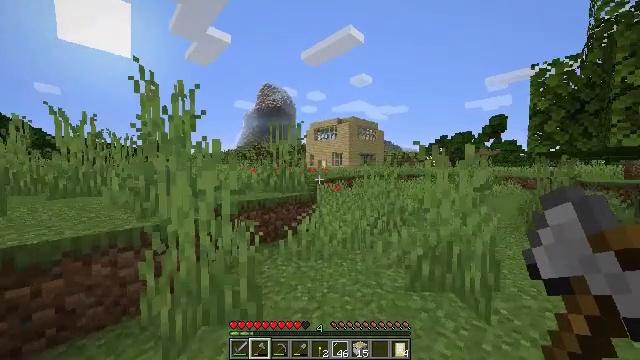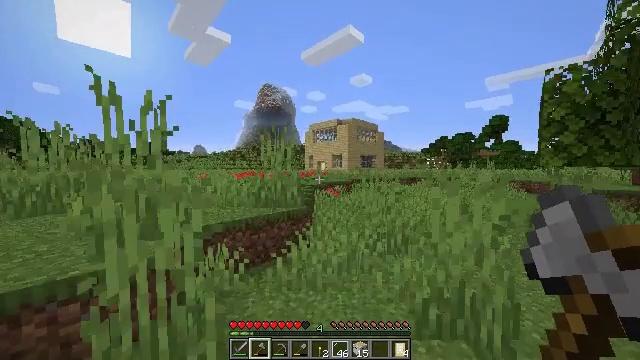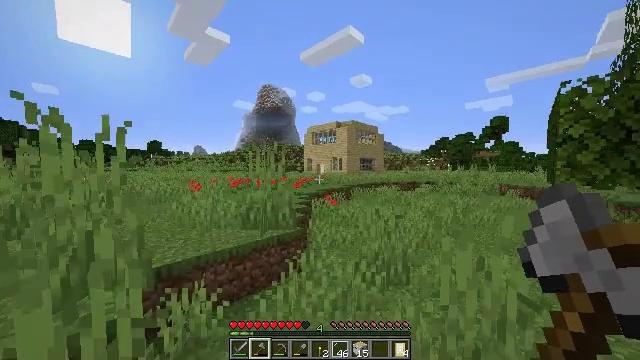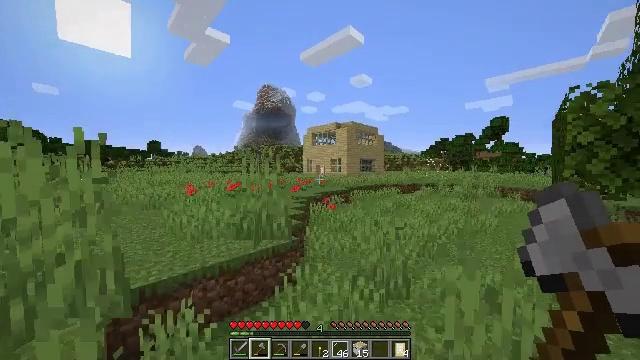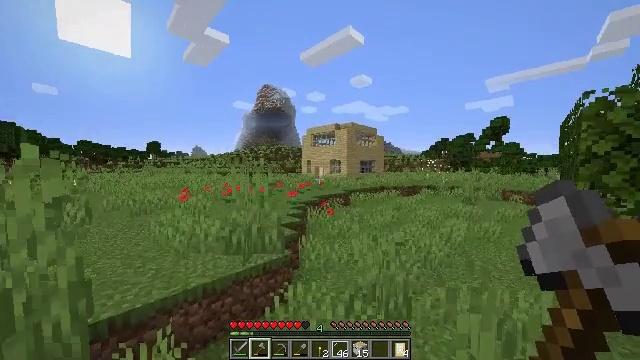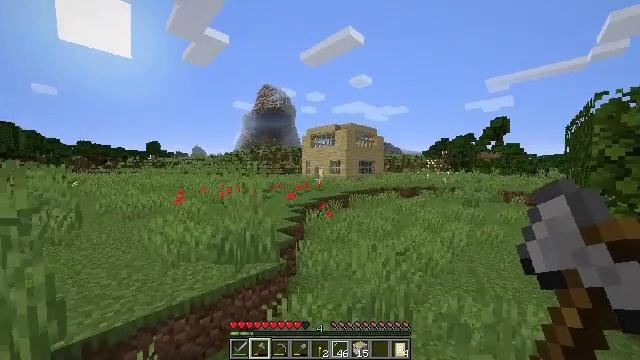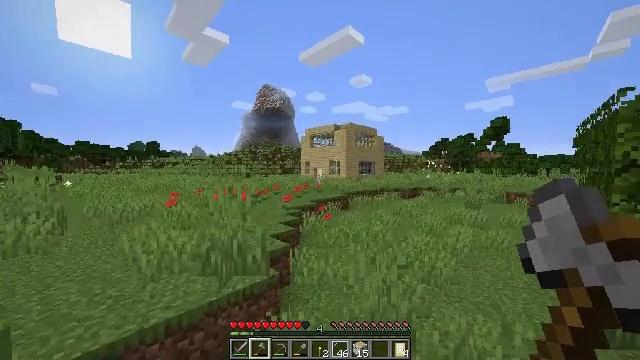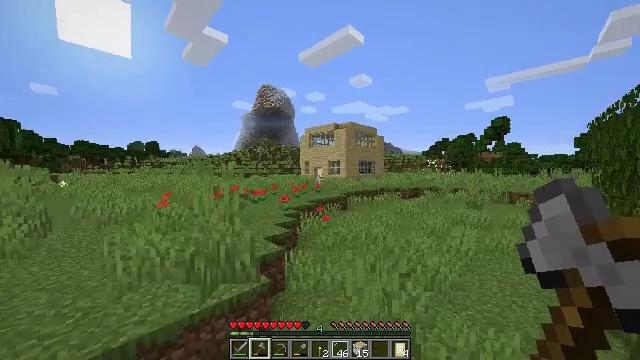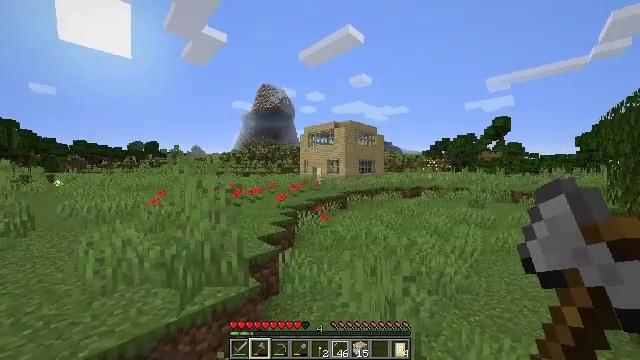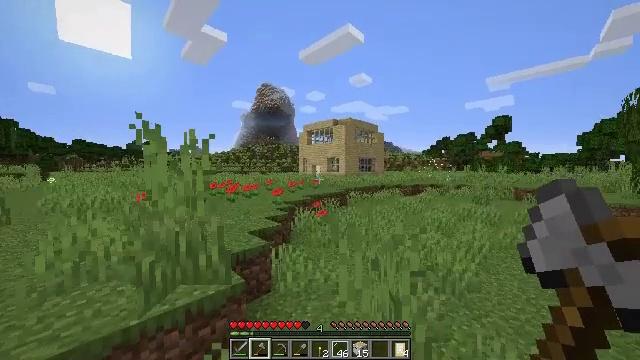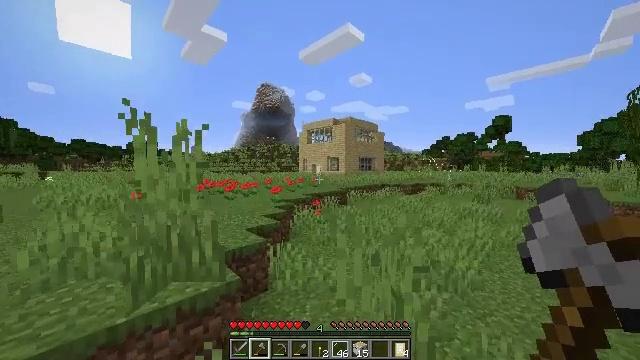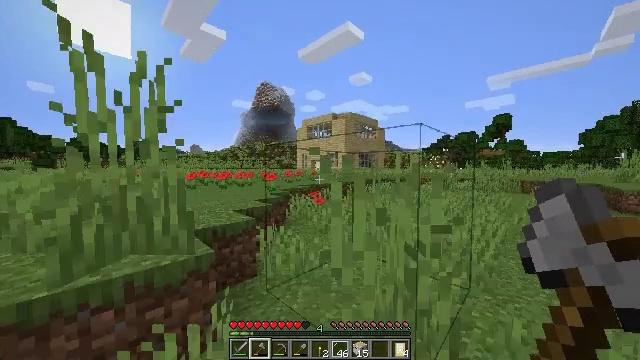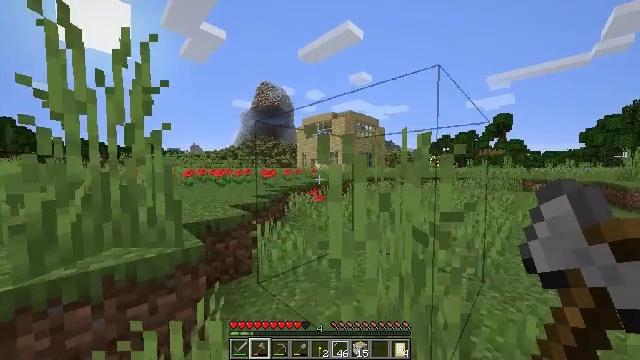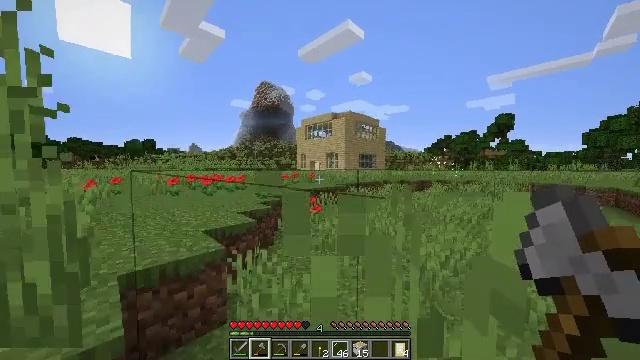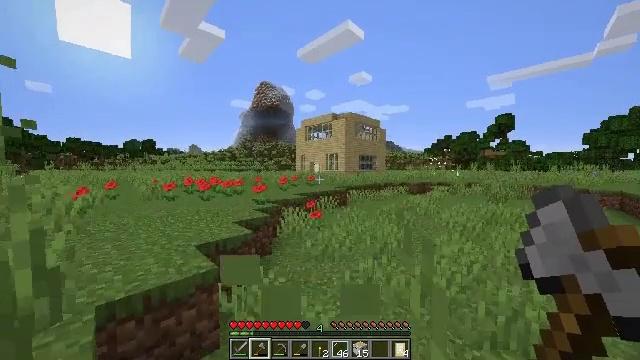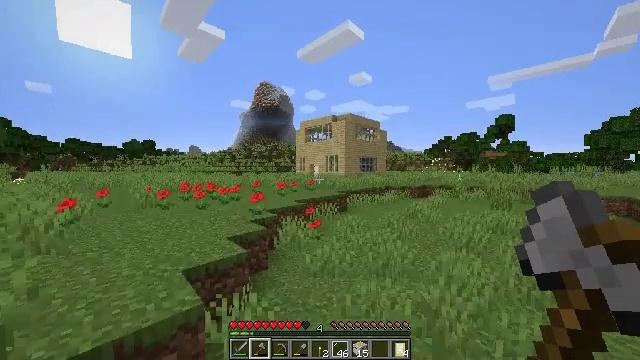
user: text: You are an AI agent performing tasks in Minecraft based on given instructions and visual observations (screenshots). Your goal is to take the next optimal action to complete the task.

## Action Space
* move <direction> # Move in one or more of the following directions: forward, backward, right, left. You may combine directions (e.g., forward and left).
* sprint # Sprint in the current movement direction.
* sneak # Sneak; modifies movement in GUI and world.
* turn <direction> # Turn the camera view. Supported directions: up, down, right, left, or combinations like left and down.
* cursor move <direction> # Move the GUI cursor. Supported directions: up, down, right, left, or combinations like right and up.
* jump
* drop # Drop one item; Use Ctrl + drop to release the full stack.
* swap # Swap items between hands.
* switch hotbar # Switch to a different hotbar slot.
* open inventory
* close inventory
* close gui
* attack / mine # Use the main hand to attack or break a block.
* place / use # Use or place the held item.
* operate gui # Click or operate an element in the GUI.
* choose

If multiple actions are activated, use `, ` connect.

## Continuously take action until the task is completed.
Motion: motion action
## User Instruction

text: Gather the birch door for reuse.
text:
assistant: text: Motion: move forward and move right, sprint, jump
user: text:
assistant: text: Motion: move forward and move right, sprint, jump
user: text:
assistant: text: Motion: move forward and move right, sprint, jump
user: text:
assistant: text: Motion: move forward, sprint, jump
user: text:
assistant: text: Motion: move forward, sprint, jump
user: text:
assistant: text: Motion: move forward, sprint, jump
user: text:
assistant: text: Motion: move forward, sprint, jump
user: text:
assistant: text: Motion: move forward, sprint, jump
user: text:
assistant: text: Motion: move forward, sprint, jump
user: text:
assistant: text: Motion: move forward, sprint, jump
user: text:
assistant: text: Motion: move forward, sprint, jump
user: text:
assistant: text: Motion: move forward, sprint, jump
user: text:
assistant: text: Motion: move forward, sprint, jump
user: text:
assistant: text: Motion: move forward, sprint, jump
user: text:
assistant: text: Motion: move forward, sprint, jump
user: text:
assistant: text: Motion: move forward, sprint, jump
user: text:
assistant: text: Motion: move forward, sprint, jump
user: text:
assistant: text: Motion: move forward, sprint, jump
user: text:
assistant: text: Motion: move forward, sprint, jump
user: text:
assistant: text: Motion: move forward, sprint, jump
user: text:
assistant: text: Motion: move forward, sprint, jump
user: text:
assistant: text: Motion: move forward, sprint, jump
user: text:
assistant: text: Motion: move forward, sprint, jump
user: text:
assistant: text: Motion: move forward, sprint, jump
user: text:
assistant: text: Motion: move forward, sprint, jump
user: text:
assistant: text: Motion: move forward, sprint, jump
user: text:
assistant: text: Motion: move forward, sprint, jump
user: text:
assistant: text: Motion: move forward, sprint, jump
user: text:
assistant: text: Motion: move forward, sprint, jump
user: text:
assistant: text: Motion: move forward, sprint, jump